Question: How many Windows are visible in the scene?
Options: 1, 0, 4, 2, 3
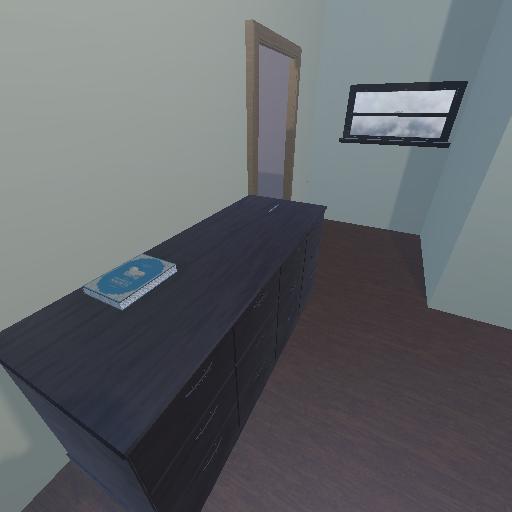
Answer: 1